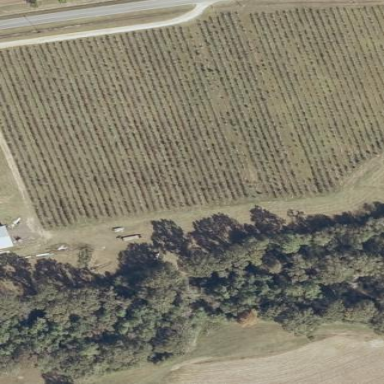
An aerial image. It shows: Plant nursery specializing in trees.